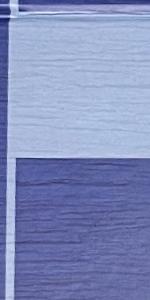
Label: Empty